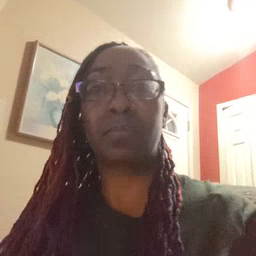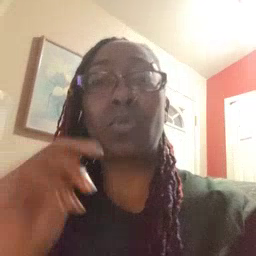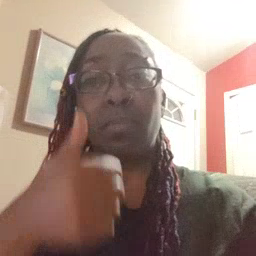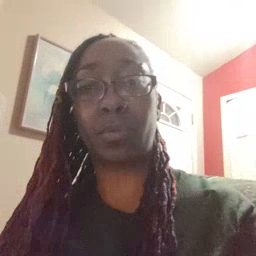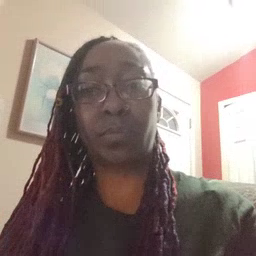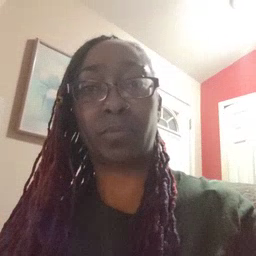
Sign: tomorrow